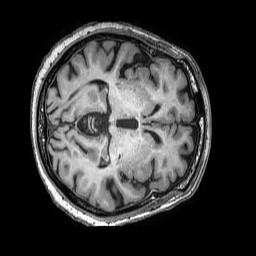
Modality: T1w
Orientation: axial
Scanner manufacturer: philips
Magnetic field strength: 3 T
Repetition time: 0.007132 s
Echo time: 0.003265 s